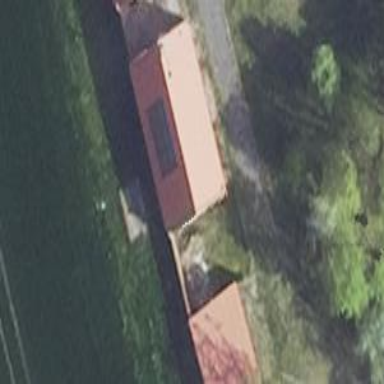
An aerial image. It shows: Building with gabled roof oriented along its length.